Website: home-depot
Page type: delivery-shipping
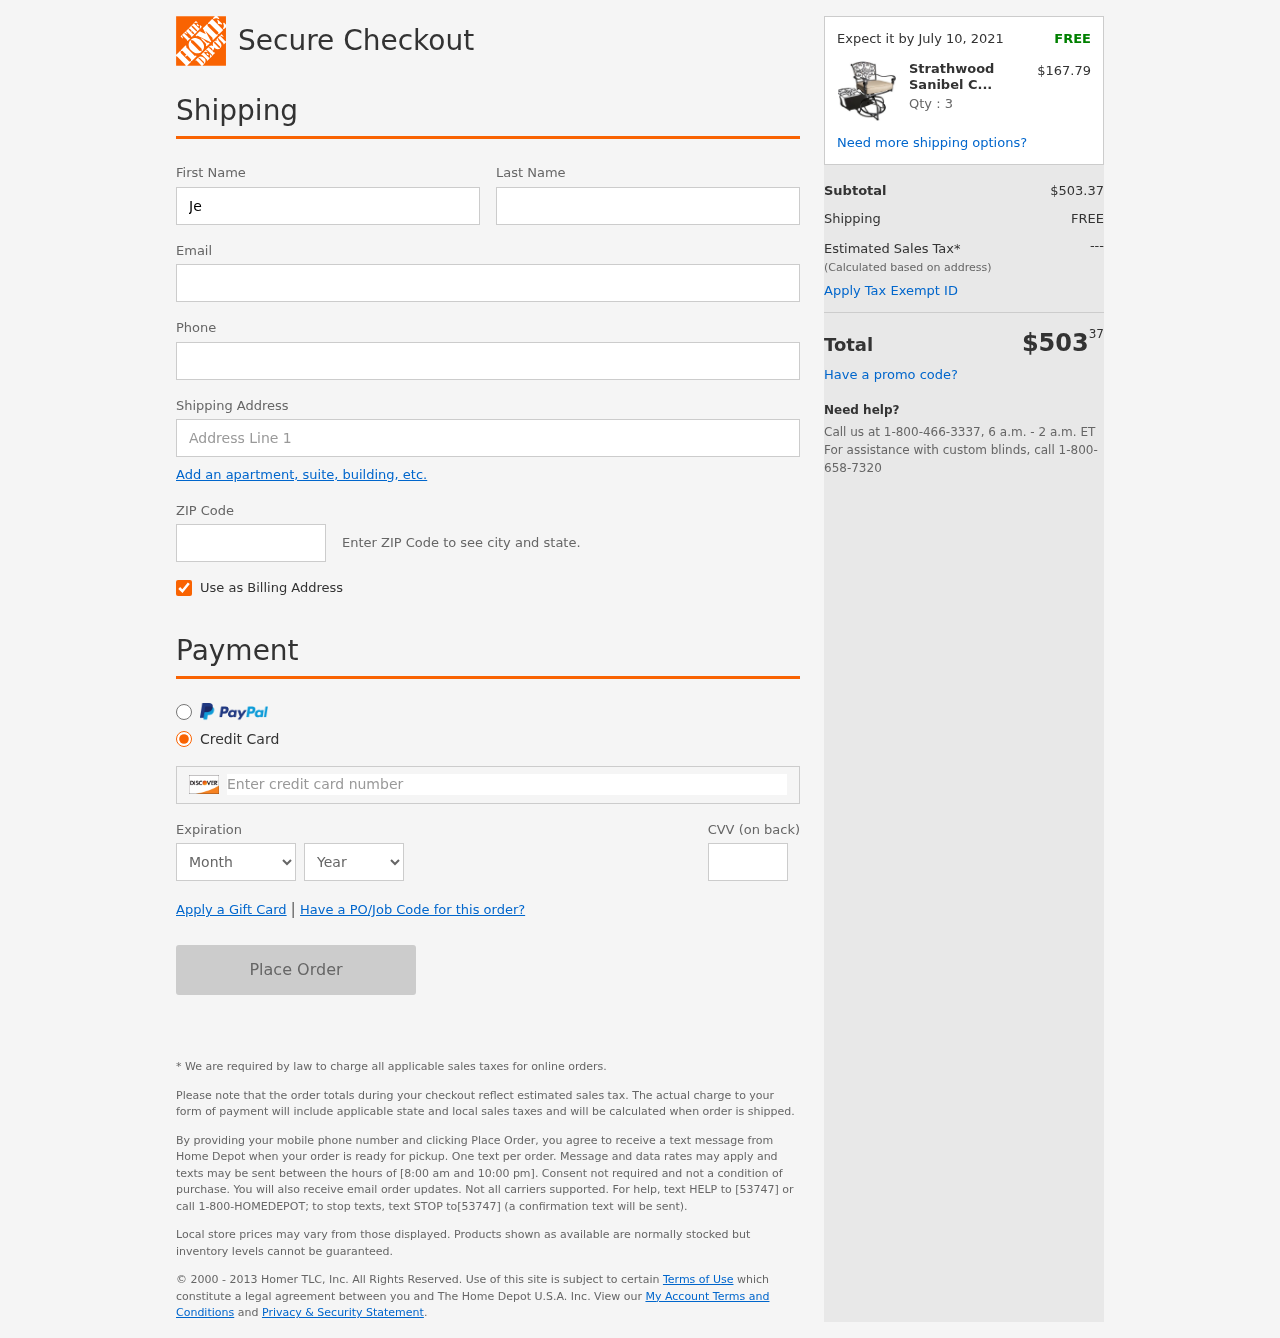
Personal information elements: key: PII_CARD_CVV
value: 544
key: PII_CARD_EXPIRY_MONTH
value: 08
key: PII_CARD_EXPIRY_YEAR
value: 28
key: PII_CARD_NUMBER
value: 6507 5694 3970 3199
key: PII_EMAIL
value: jerry_allen@gmail.com
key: PII_FIRSTNAME
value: Jerry
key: PII_LASTNAME
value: Allen
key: PII_PHONE
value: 3143687629
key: PII_POSTCODE
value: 52026
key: PII_STREET
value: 227 Turner Haven Suite 442
Product elements: key: PRODUCT1_NAME
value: Strathwood Sanibel Cast Aluminum Balcony Chair with Cushion, Set of 2
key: PRODUCT1_PRICE
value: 167.79
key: PRODUCT1_QUANTITY
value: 3
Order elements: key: ORDER_DELIVERY_DATE
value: Expect it by July 10, 2021
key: ORDER_SUBTOTAL
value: $503.37
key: ORDER_SHIPPING_COST
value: FREE
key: ORDER_TOTAL
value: $50337